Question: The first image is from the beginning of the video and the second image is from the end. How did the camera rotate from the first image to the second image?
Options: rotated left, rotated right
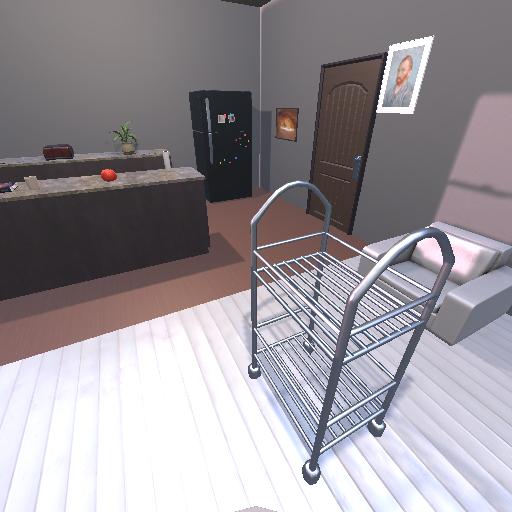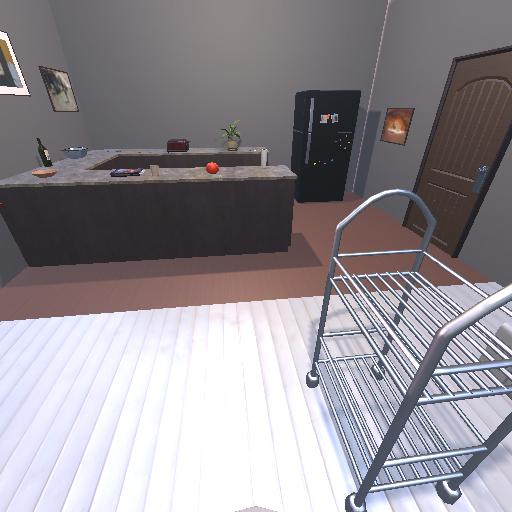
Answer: rotated left